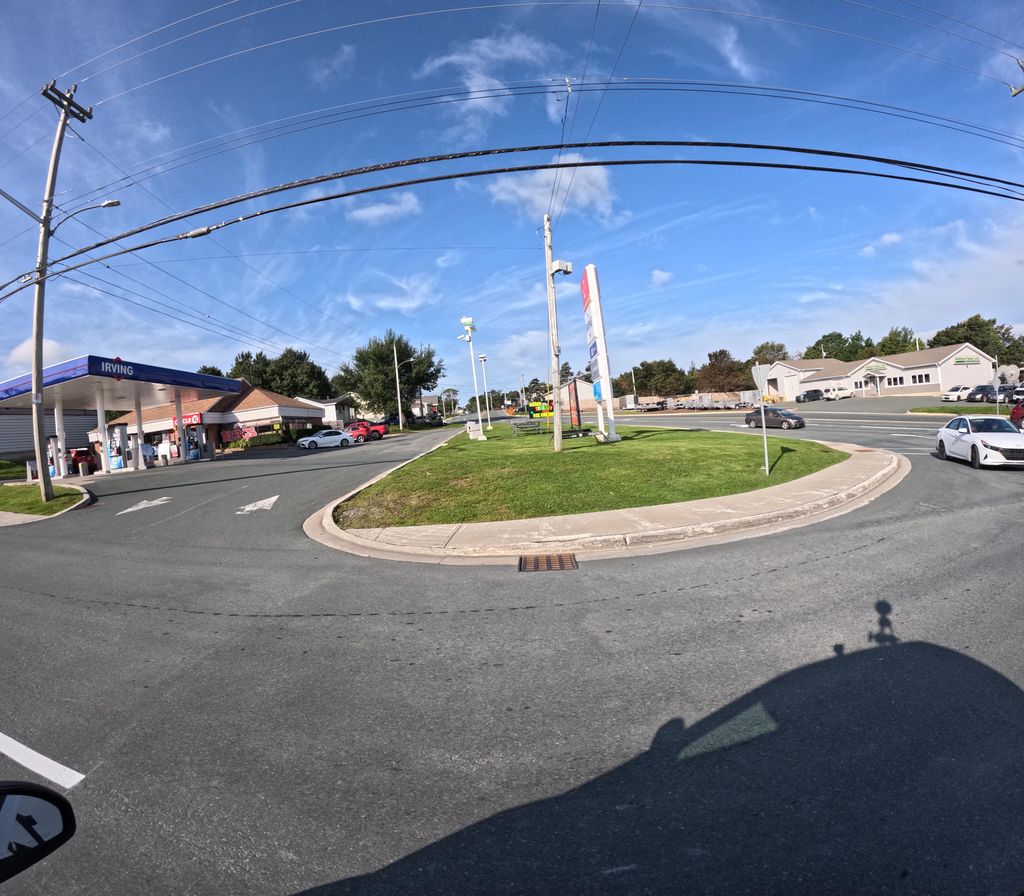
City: st_johns